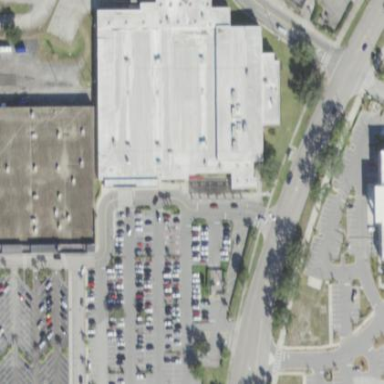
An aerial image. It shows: Flat-roofed commercial building.